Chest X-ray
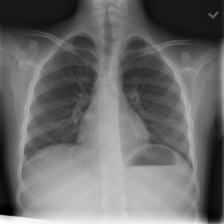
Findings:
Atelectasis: negative
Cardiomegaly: negative
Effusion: negative
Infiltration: negative
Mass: negative
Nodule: negative
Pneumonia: negative
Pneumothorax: negative
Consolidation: negative
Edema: negative
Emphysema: negative
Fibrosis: negative
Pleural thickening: negative
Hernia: negative